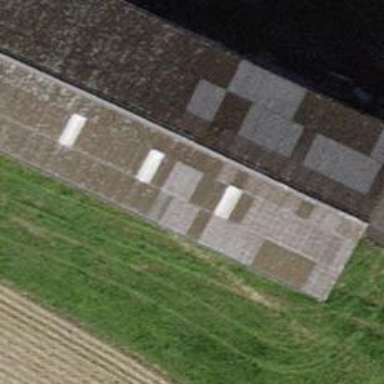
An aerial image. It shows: Farm auxiliary building with gabled roof.